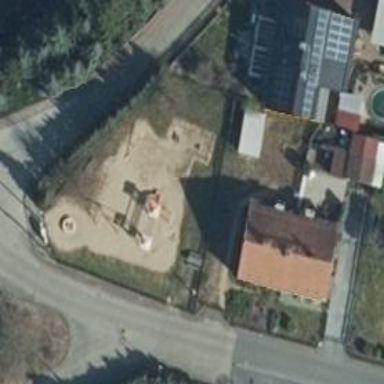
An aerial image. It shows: Playground area for leisure land.